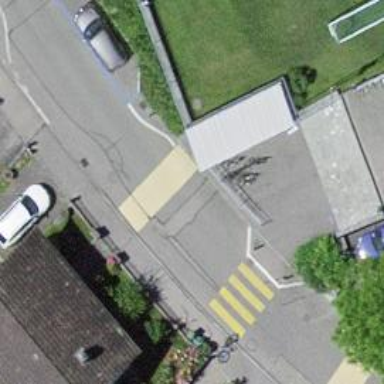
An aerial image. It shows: Bicycle parking facility.